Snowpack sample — Loveland Pass, Silver Plume, Colorado, USA (1/12/25, 11:40 AM MST)
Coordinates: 39.66, -105.88
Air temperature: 7 °F
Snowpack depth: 140 cm
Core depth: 10 cm
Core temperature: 41 °F
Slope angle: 11°, slope face: 30°
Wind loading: high
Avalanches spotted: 2
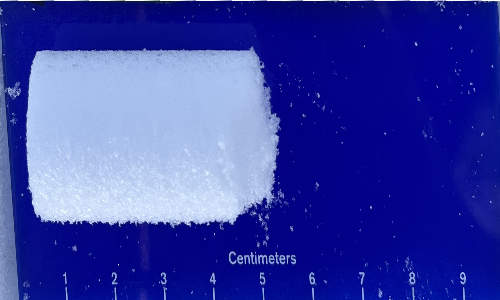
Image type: core
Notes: Pilot using slightly modified coring method that took too large segment for snow profile picturing, advised not to use in higher level models. Two avalanche on south face nearby, partially cloudy with light snow in the last 24 hours. Lots of wind loading on eastern features.